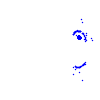
Particle: pion